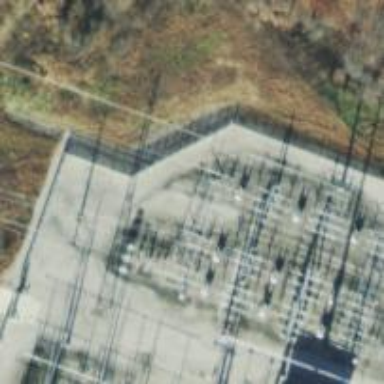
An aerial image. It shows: Switch for power supply.